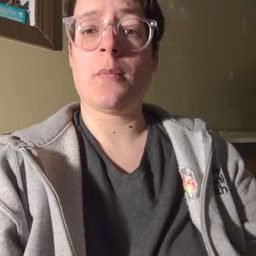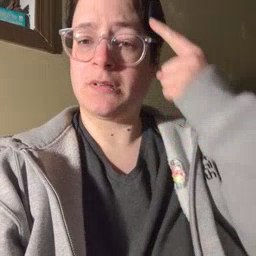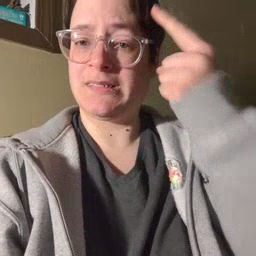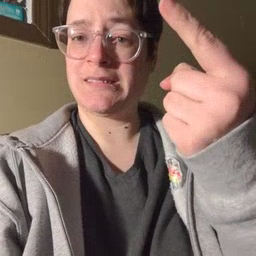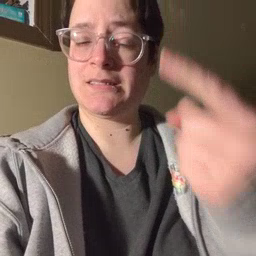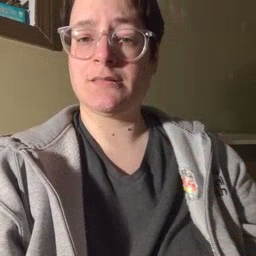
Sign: penny